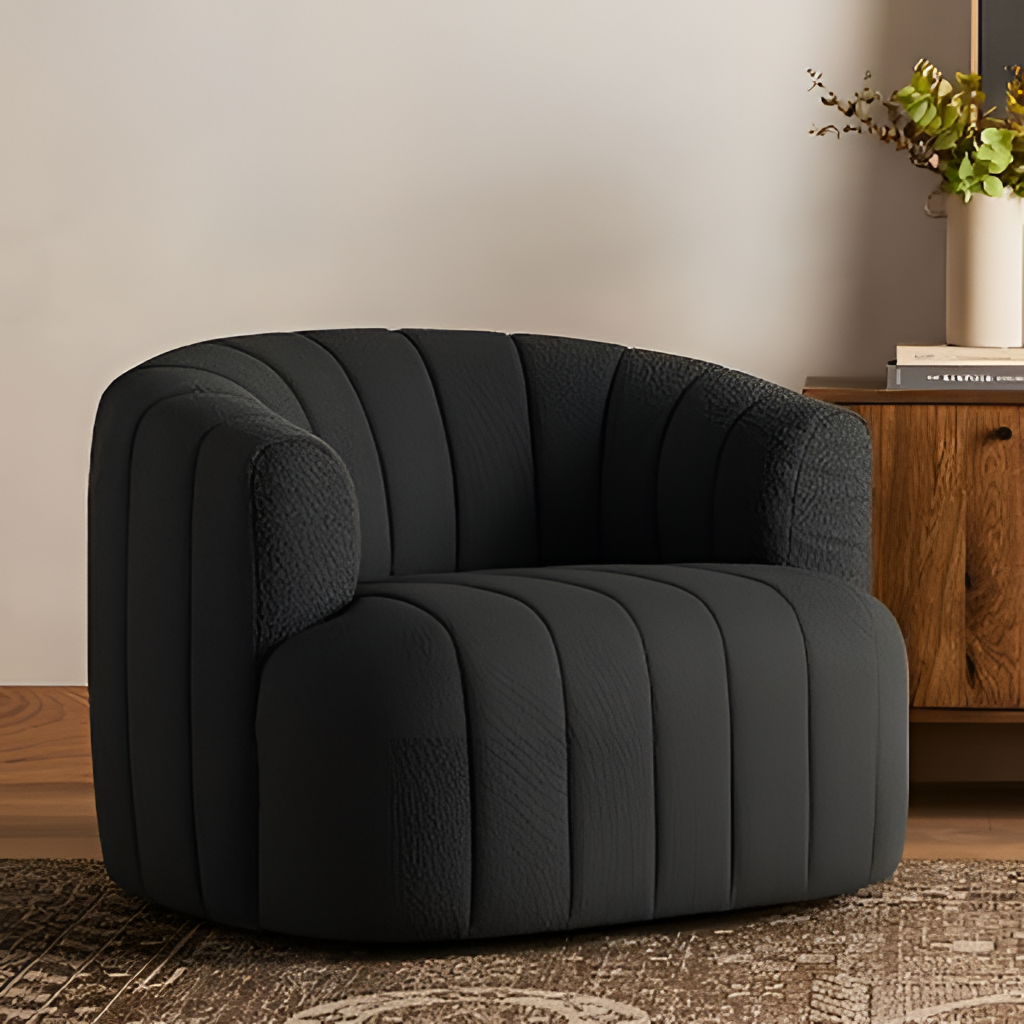
black fabric armchair, living room, wood flooring, with plank pattern, paint wallpaper, with solid pattern, contemporary